Question: I'm new to 'SciPy' and the optimize function, so this may be a simple question. I followed the tutorials and set up the basic optimize function. I outlined the objective function, bounds, constraints, initial guess, etc. When I go run the function, no optimization happens. It says 'Optimization terminated successfully' but the x-values that get produced are the same as the ones I put in as the initial guess. I'll put my code below:
'''
def objective_fcn(x):
x1 = x[0]
x2 = x[1]
x3 = x[2]
profit = (128375.0 + x3*147187.0)*149.12*(1+x1) - (44.92*(1+x2))*(x3*147187.0 + 20326.0 + 147187.0*(1-x3))
return profit * -1
def ineq_const(x):
x3 = x[2]
return (1-x3)*147187.0 - 128375.0
x0 = [0.1,0.0,0.1]
bounds_x1 = (-1.0, 0.75)
bounds_x2 = (-1.0, 1.0)
bounds_x3 = (-1.0, 1.0)
bounds = [bounds_x1, bounds_x2, bounds_x3]
const1 = {'type': 'ineq', 'fun': ineq_const}
consts = [const1]
result = minimize(objective_fcn, x0, method='SLSQP', bounds=bounds, constraints=consts)
print("The full result is: ")
print(result)
'''
I've attached the results as well, note how it's the same as the '[0.1, 0.0, 0.1]' I entered as my initial guess.

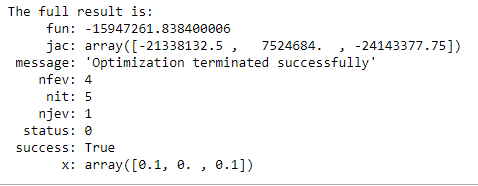
Answer: I replayed your example locally and it is looking like you are facing an exploding gradient issue: the algorithm tries to update the parameter but the step sizes are too large and it moves it out of the space allowed by the constraint. Since this is forbidden, no update is happening. To reduce the step size, scaling the objective function is enough:
'''
def objective_fcn(x):
x1 = x[0]
x2 = x[1]
x3 = x[2]
profit = (128375.0 + x3*147187.0)*149.12*(1+x1) - (44.92*(1+x2))*(x3*147187.0 + 20326.0 + 147187.0*(1-x3))
return profit * -1 * 1e-7
'''
which converges to:
'''
The full result is:
fun: -3.84099195200049
jac: array([-2.<PHONE>, 0.75246841, -3.84099194])
message: 'Optimization terminated successfully'
nfev: 12
nit: 3
njev: 3
status: 0
success: True
x: array([ 0.75 , -1. , <PHONE>])
'''
Multiply the objective value by '-1e7' to know the optimal profit.
I picked '1e-7' at second trial ('1e-5' failed first). It can be interpreted as a manual tuning of the learning rate, and if you want to automate that, look into hyperparameter optimization in ML - for instance.